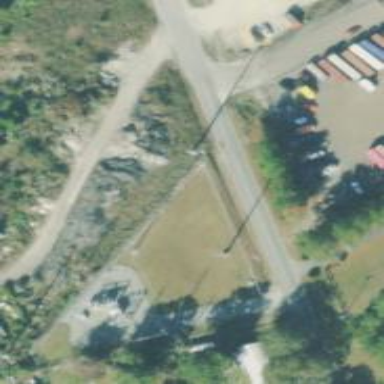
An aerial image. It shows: Tower or pole used for power transmission.